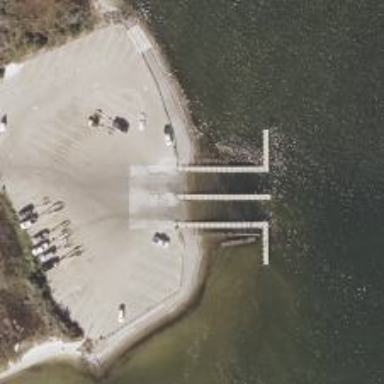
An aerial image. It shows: Slipway on leisure land.